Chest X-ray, AP view. Patient: 67 years old, sex F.
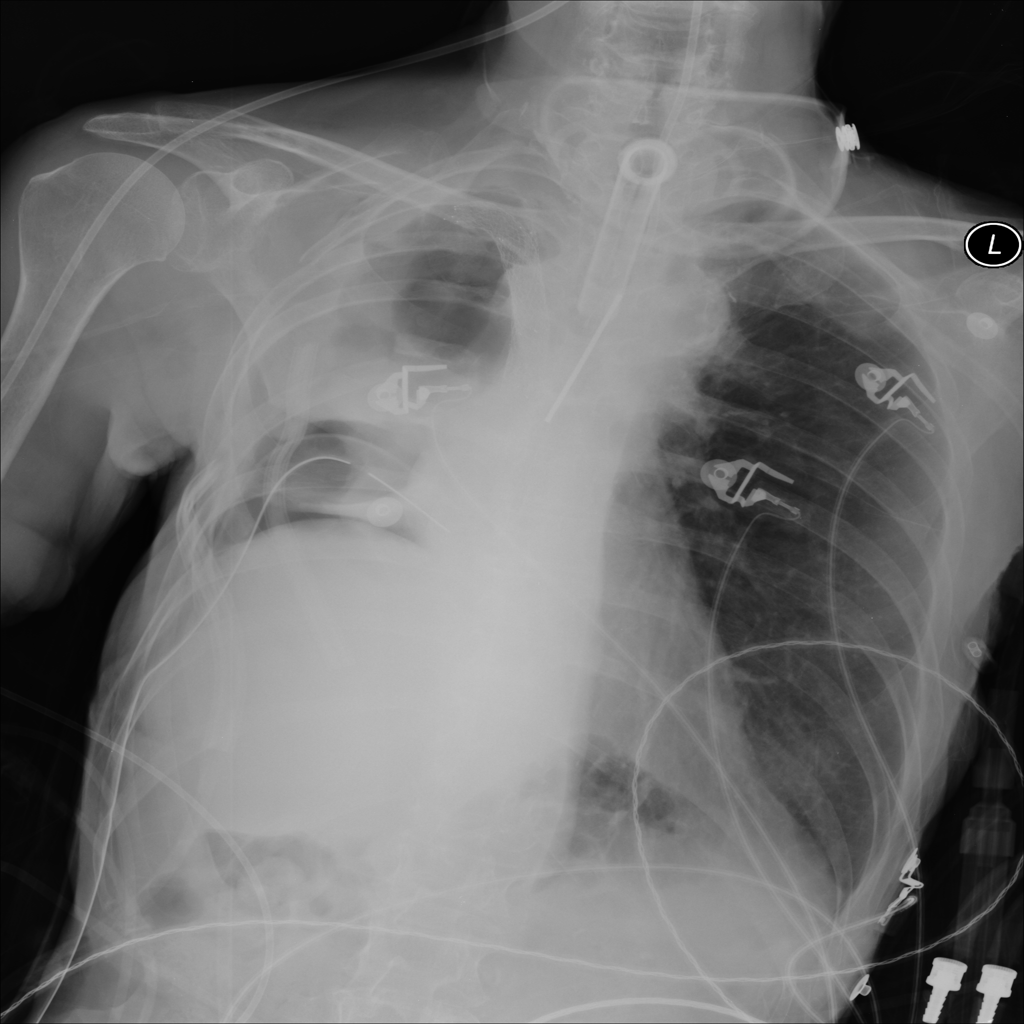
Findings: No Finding